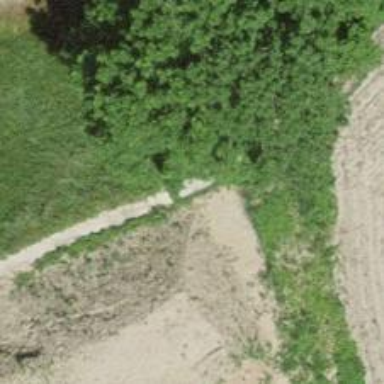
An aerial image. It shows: Unpaved path.